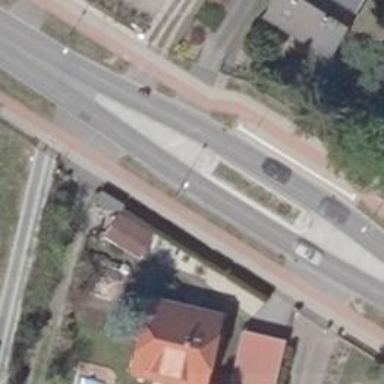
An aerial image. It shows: Traffic calming island.